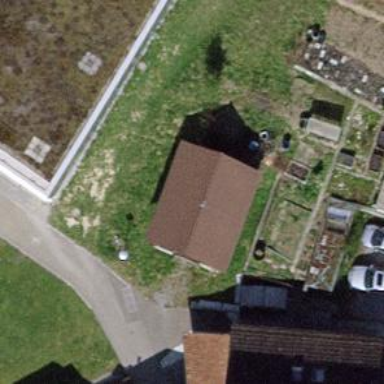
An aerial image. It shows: Hut.